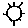
Label: sun